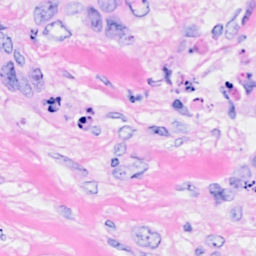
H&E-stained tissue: Breast